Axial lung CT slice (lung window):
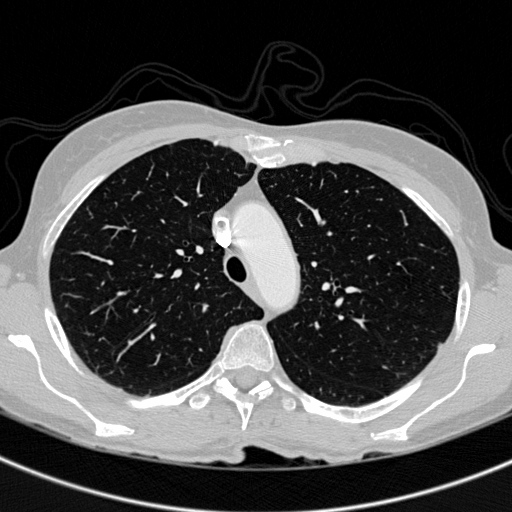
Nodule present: no